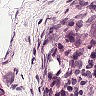
Metastatic tissue present: no